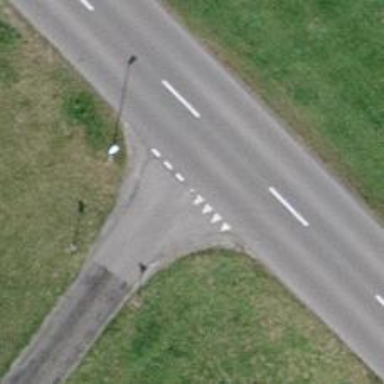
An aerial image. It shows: Road with "give way" sign.